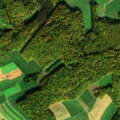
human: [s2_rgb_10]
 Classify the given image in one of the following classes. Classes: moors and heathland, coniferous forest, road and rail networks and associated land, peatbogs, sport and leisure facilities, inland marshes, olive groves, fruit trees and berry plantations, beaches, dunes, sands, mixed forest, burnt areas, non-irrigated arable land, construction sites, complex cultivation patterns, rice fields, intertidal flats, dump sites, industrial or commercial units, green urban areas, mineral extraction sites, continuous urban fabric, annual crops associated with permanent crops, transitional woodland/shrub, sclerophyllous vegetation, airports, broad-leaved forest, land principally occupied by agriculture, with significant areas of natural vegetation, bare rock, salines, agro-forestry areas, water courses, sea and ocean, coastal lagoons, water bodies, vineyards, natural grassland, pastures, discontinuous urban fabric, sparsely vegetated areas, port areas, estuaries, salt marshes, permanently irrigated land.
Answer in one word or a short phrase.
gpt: non-irrigated arable land, complex cultivation patterns, land principally occupied by agriculture, with significant areas of natural vegetation, broad-leaved forest